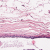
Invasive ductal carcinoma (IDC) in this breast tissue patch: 0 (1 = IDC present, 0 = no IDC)